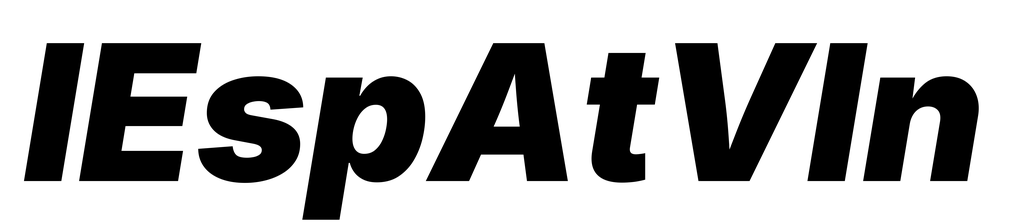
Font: Inter-Italic_Black_Italic